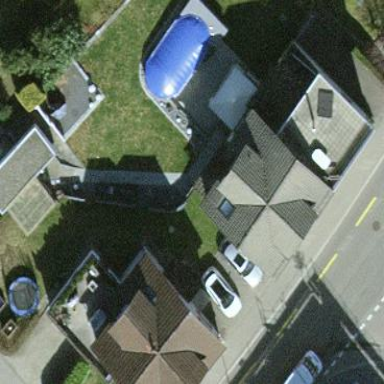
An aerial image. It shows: Detached building.